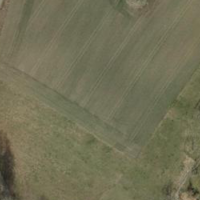
EUNIS habitat code: 52
Species observed at this site:
Convolvulus arvensis